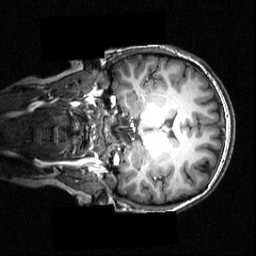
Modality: T1w
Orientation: coronal
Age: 20
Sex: female
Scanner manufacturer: siemens
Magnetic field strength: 3.951 T
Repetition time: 1.5 s
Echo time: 0.00335 s